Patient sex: M
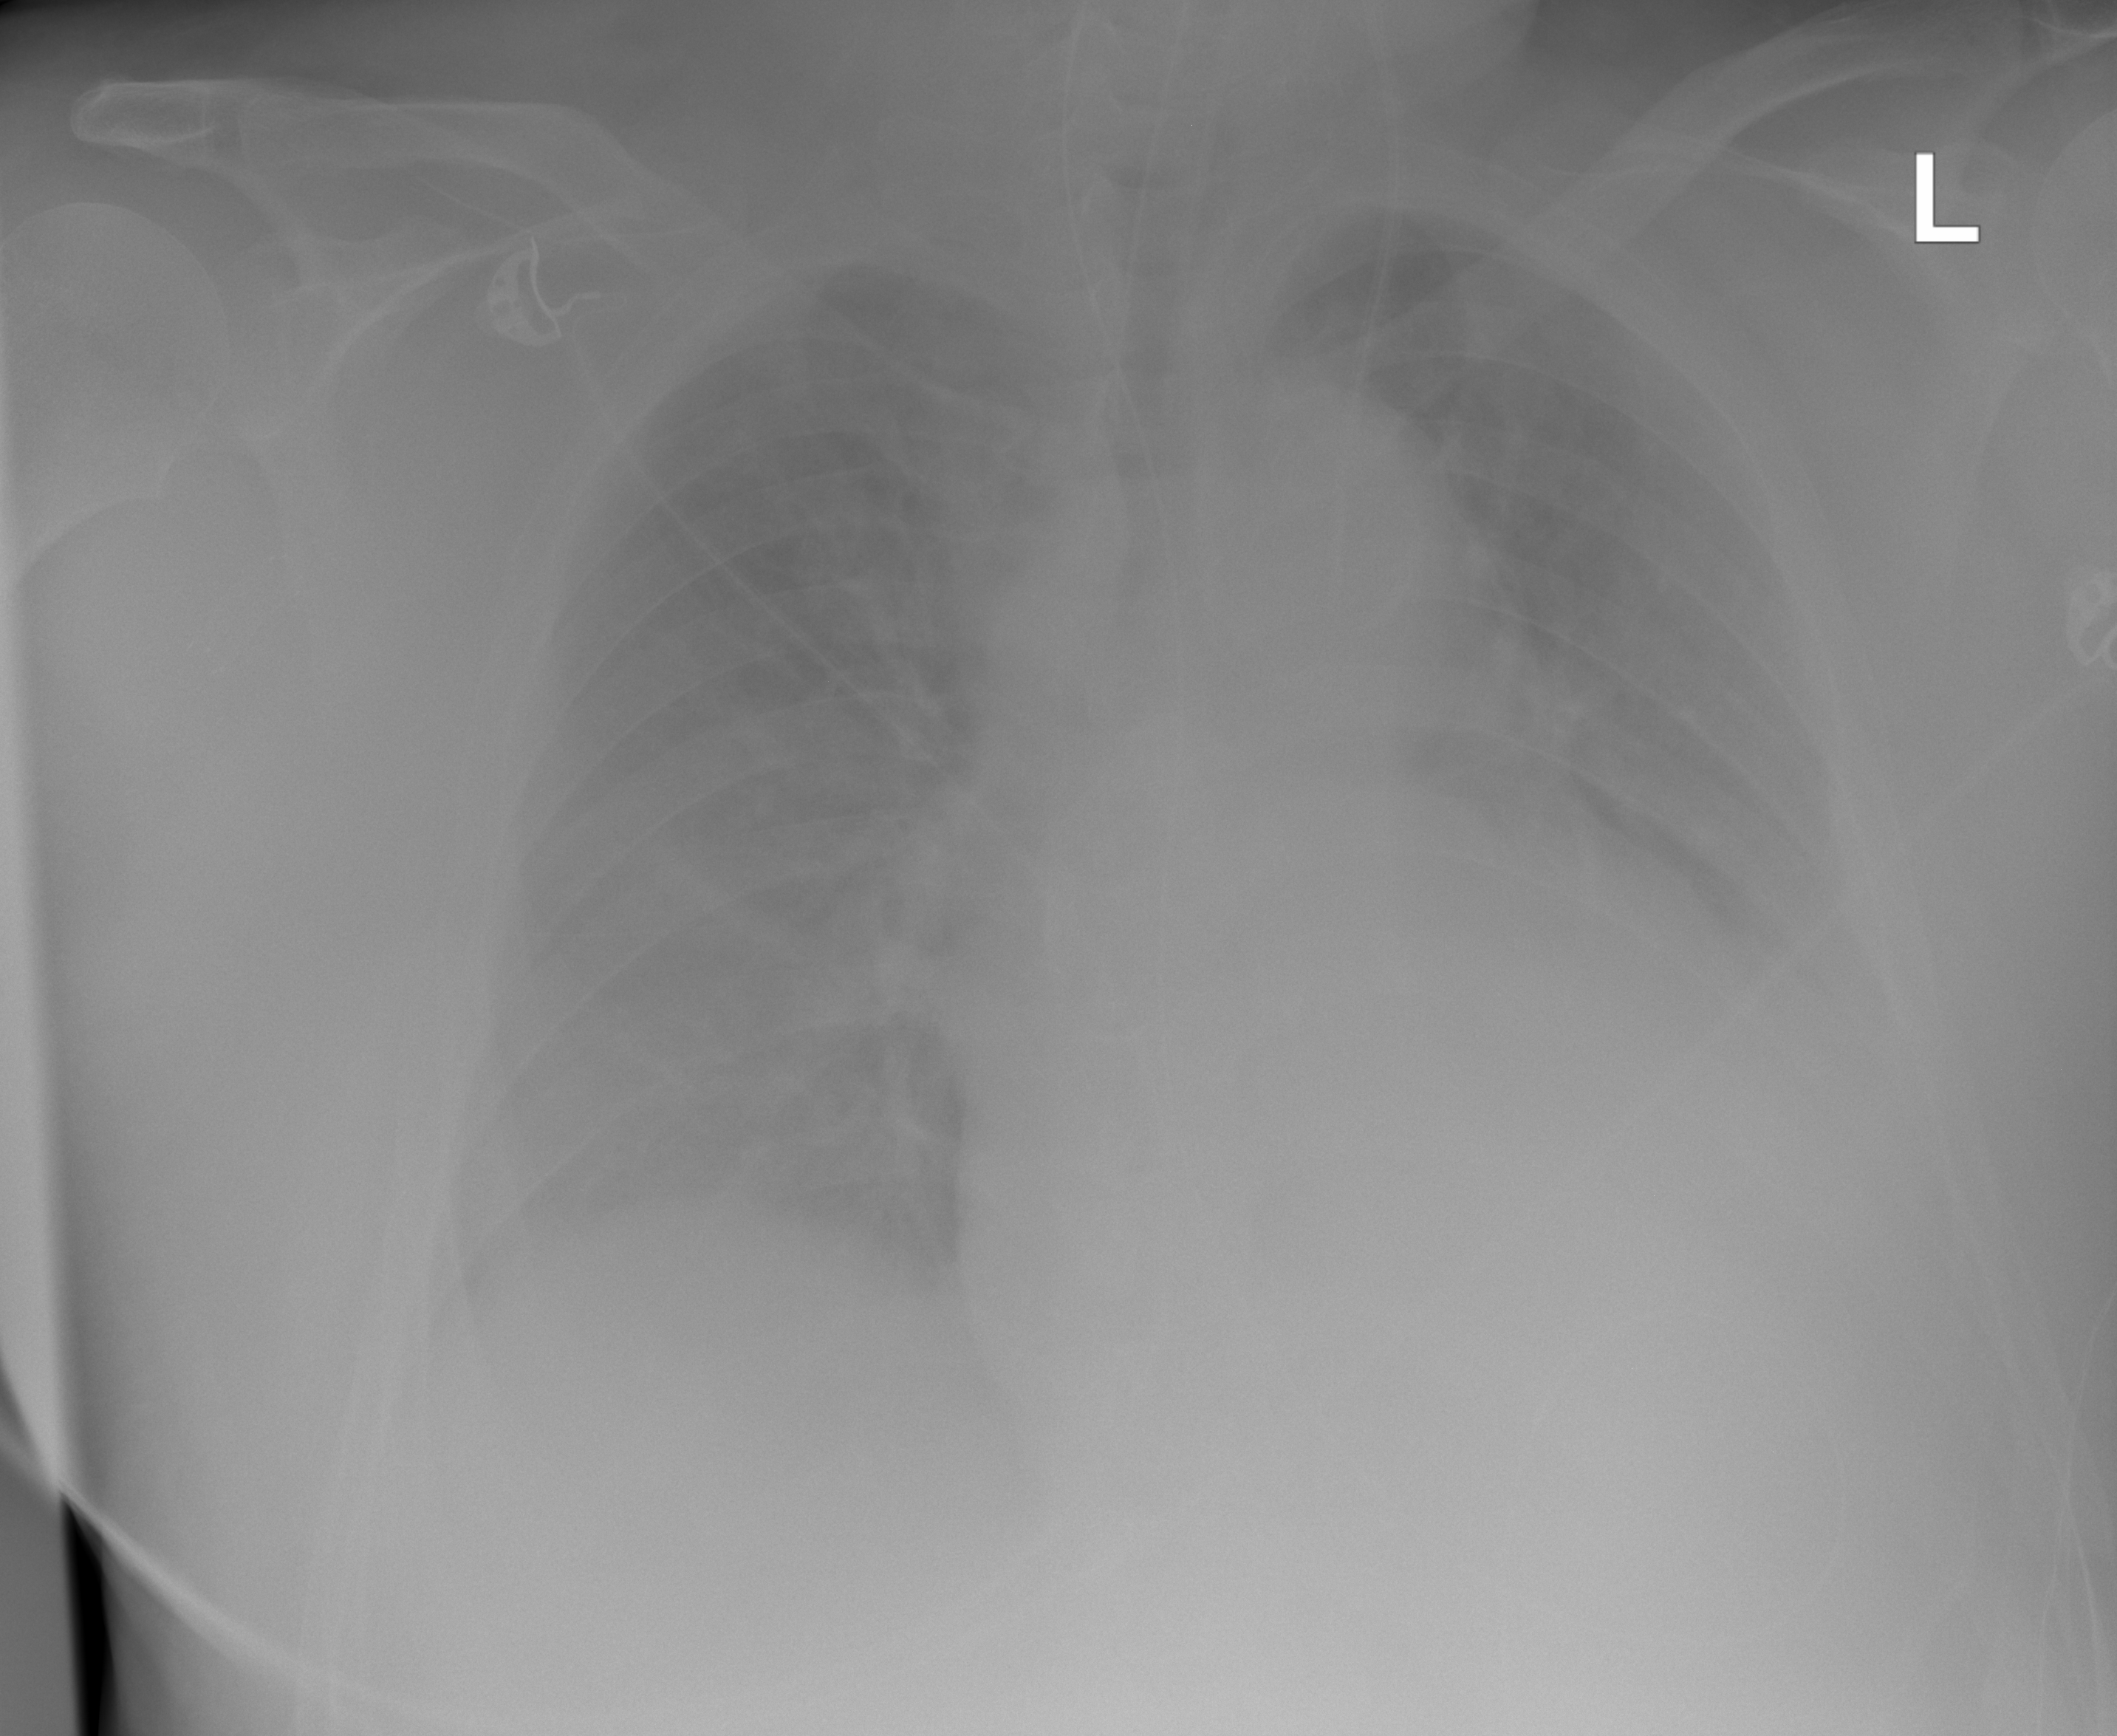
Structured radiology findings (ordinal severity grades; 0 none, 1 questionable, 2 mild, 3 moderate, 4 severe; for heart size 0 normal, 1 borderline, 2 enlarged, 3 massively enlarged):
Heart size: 0
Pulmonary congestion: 2
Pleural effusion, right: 0
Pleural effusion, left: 2
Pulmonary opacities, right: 0
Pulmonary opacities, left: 0
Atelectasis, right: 0
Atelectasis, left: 2